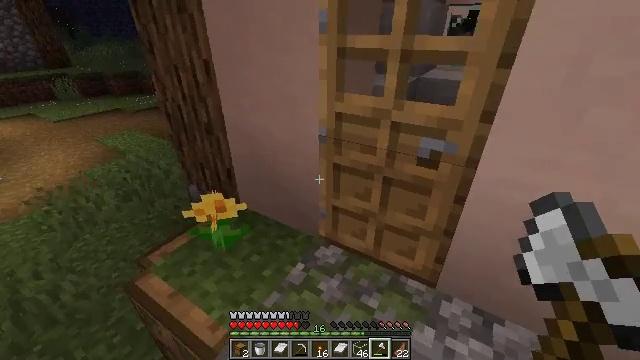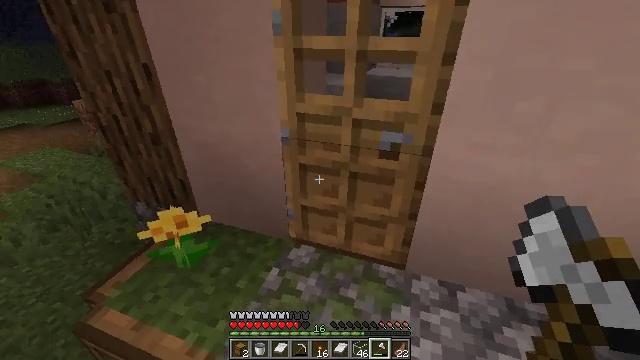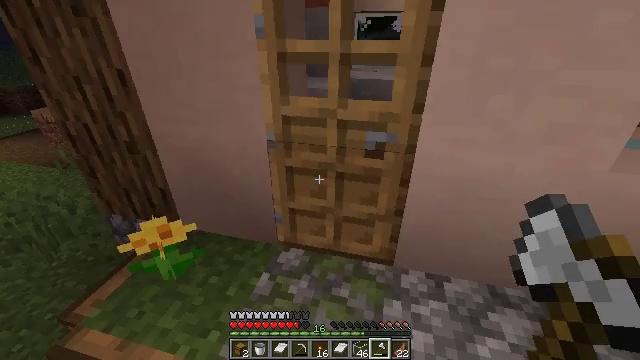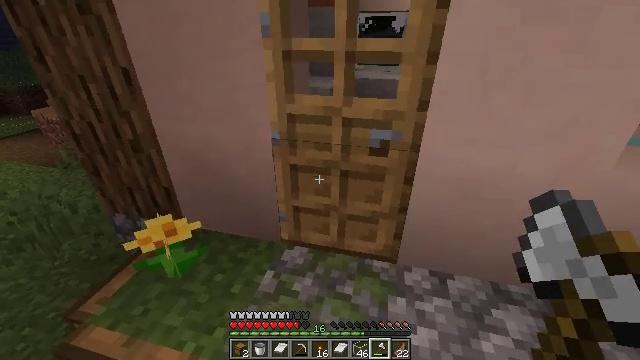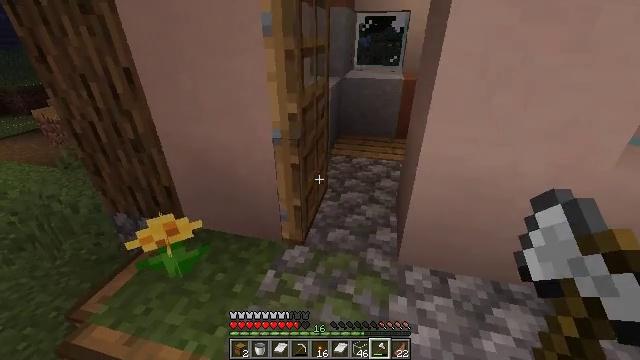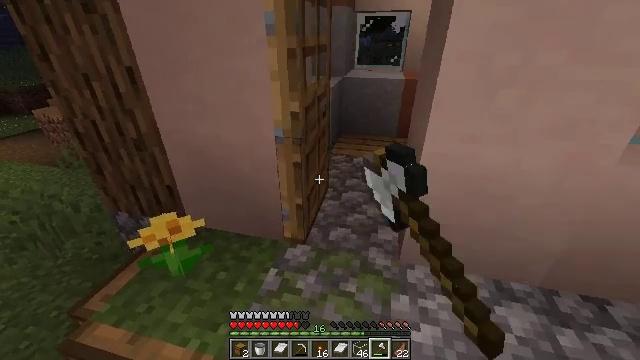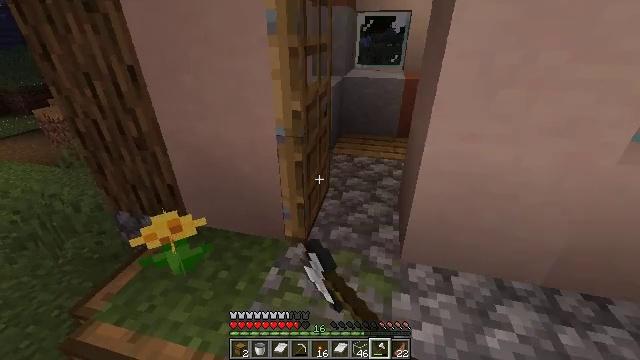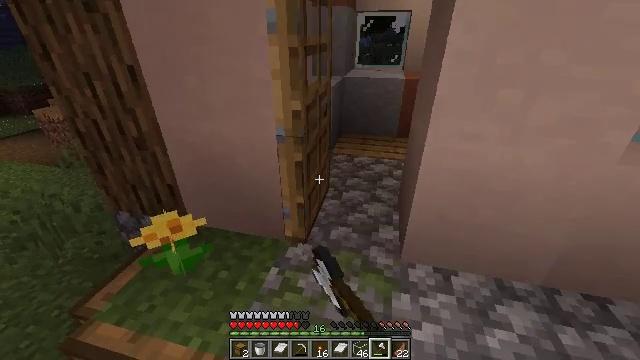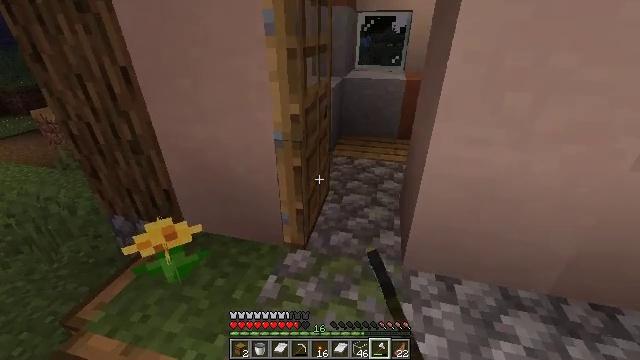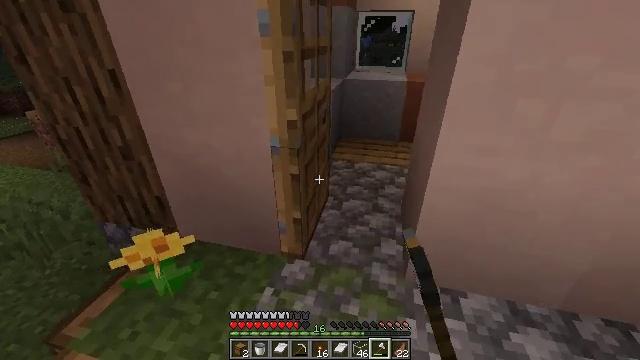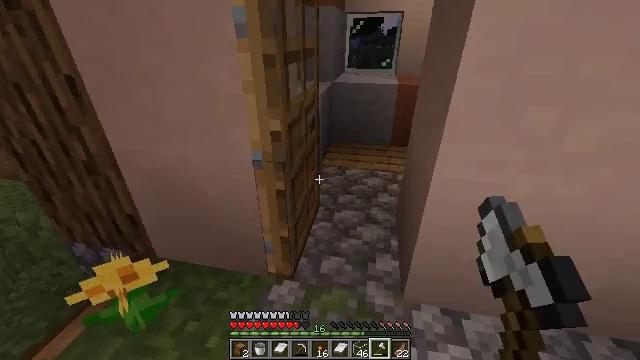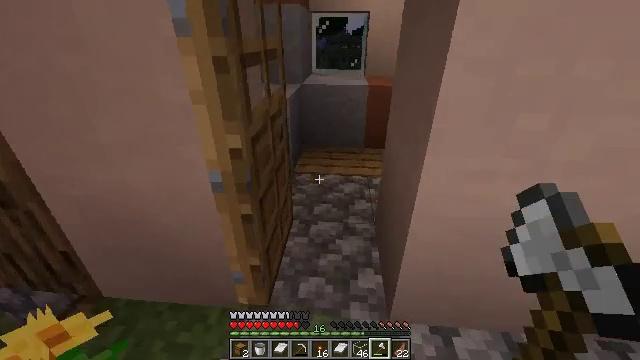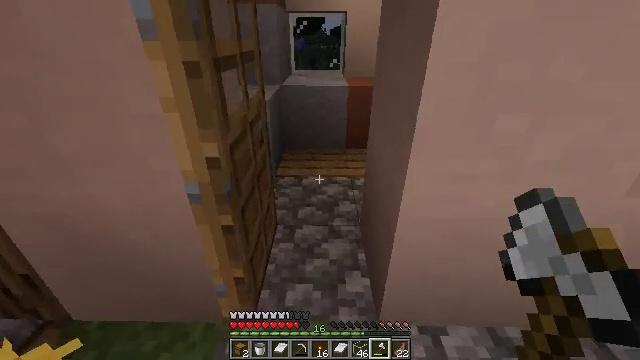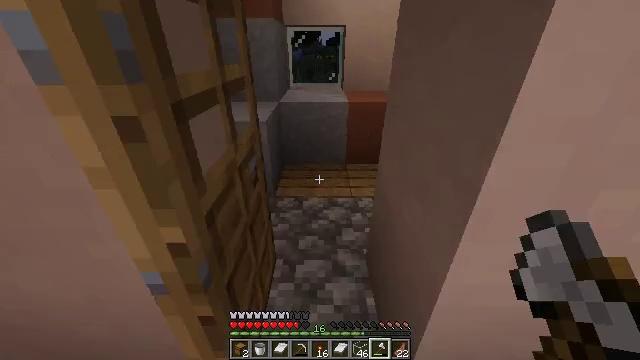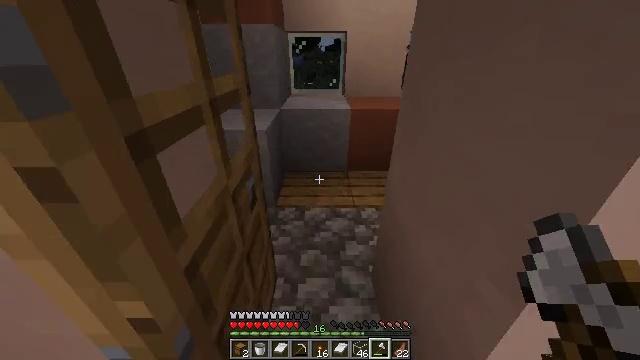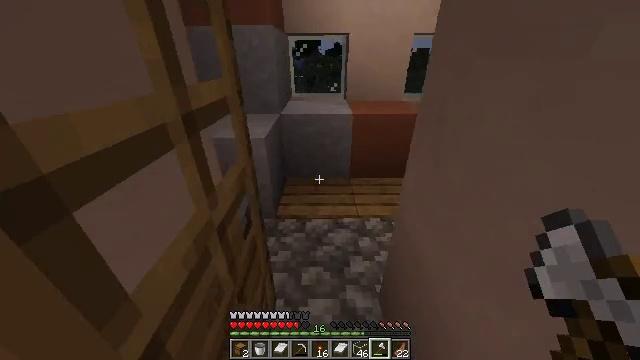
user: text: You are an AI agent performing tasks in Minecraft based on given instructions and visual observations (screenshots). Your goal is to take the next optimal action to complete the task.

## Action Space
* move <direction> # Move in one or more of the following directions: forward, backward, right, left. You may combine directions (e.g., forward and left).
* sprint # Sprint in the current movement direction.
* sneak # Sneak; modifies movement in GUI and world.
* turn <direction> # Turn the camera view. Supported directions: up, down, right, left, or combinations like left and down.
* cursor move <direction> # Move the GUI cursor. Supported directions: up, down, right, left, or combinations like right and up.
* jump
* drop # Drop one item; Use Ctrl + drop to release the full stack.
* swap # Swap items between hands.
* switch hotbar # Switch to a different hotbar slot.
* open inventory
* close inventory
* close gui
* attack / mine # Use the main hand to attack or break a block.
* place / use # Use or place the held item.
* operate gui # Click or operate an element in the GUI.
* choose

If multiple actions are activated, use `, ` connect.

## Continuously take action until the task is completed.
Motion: motion action
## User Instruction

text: Destroy the yellow bed to recycle it.
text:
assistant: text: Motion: turn right
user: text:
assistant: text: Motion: turn right
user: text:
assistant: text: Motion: no_op
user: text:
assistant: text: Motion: use / place
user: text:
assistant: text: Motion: use / place
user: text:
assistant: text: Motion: use / place
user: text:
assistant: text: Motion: use / place
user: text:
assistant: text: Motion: move forward
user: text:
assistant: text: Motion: move forward
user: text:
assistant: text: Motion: move forward, turn right
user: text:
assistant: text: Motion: move forward, turn right
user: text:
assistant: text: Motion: move forward, sprint, turn right
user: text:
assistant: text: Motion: move forward, sprint
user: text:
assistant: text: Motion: move forward, sprint
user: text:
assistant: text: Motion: move forward, sprint
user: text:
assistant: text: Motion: move forward, sprint
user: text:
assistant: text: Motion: move forward
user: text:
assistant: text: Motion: move forward
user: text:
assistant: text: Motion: move forward, turn right
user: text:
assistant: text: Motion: move forward, turn right and down
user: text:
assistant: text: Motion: move forward, turn right and down
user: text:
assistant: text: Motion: turn right and up
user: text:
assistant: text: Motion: turn right and up
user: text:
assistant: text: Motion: turn right
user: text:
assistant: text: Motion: no_op
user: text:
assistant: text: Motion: no_op
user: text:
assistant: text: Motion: turn right
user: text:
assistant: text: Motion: turn right
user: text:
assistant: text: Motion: turn right
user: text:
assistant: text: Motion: move forward, turn right